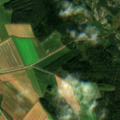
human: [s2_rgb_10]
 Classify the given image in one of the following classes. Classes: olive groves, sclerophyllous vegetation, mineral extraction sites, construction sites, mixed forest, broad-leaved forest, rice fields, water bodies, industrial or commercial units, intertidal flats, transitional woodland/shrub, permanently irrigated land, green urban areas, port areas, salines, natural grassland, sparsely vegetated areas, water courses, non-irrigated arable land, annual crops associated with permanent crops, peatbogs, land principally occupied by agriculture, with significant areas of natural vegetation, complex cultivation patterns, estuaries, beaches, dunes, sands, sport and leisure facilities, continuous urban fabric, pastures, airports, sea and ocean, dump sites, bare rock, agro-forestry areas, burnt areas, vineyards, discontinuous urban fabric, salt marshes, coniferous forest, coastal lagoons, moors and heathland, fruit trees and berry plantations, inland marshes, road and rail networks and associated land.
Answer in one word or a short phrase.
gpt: non-irrigated arable land, mixed forest